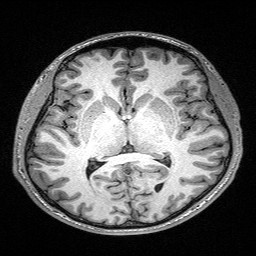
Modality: T1w
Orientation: coronal
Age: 27
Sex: male
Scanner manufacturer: siemens
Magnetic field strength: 3 T
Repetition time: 2.4 s
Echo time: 0.03 s